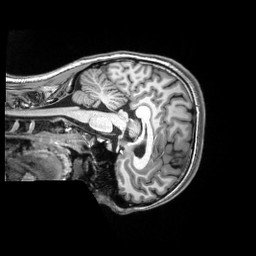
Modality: T1w
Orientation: sagittal
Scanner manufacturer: siemens
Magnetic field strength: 3 T
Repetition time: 2.5 s
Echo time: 0.00343 s